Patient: sex M, age 57
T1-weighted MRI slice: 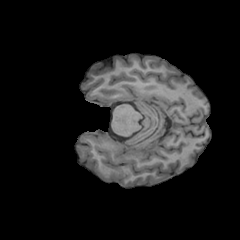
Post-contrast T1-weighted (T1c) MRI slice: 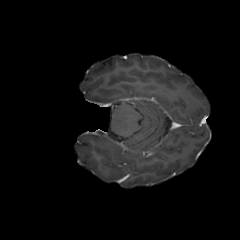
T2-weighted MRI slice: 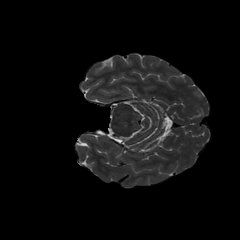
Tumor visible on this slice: no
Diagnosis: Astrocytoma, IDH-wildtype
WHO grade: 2